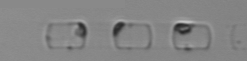
Label: Skeletonema